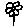
Label: flower